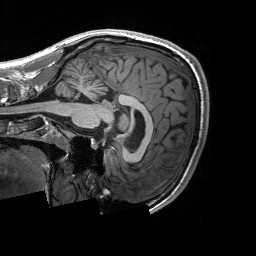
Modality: T1w
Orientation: sagittal
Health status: ill
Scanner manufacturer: siemens
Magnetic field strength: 3 T
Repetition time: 2.3 s
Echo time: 0.00226 s